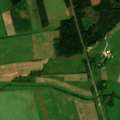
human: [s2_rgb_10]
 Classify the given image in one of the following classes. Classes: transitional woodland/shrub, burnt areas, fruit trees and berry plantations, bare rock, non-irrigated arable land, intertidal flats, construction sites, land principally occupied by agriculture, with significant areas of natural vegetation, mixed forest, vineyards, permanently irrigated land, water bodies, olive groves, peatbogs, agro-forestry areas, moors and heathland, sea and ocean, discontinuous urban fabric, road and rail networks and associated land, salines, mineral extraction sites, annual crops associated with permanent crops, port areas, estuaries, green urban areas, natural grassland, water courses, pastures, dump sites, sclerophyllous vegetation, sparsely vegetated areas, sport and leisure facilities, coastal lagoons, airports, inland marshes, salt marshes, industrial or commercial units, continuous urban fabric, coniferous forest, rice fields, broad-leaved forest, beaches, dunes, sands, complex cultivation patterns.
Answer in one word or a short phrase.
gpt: non-irrigated arable land, complex cultivation patterns, land principally occupied by agriculture, with significant areas of natural vegetation, coniferous forest